Aerial crown-view tile of a tropical tree (Barro Colorado Island, Panama), acquired 20250217:
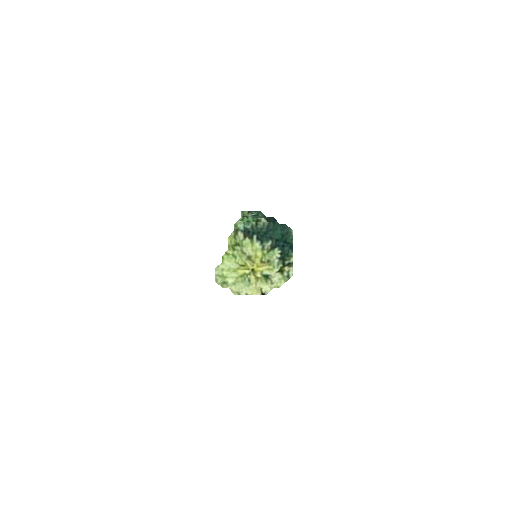
Species: Trattinnickia aspera
GBIF accepted scientific name: Trattinnickia aspera
Crown area: 7.083 m²